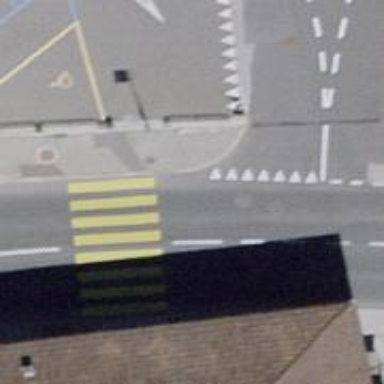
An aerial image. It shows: Uncontrolled zebra crossing on the road.